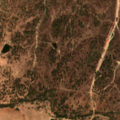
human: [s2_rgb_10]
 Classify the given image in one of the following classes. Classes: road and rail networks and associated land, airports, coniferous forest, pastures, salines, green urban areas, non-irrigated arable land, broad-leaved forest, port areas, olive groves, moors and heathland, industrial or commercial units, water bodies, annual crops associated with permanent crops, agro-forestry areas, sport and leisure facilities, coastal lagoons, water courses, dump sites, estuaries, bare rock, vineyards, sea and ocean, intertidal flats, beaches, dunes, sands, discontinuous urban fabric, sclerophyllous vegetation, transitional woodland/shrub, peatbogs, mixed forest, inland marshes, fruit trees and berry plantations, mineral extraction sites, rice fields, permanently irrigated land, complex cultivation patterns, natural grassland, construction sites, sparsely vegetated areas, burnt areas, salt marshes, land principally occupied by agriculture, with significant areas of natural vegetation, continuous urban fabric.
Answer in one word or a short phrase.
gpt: pastures, agro-forestry areas